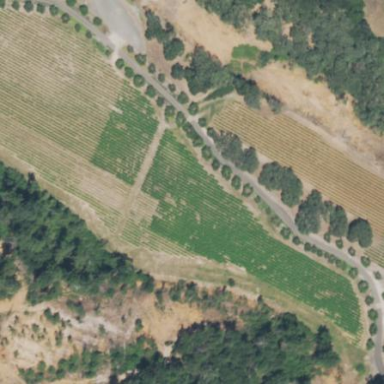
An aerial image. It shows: Orchard filled with olive trees.